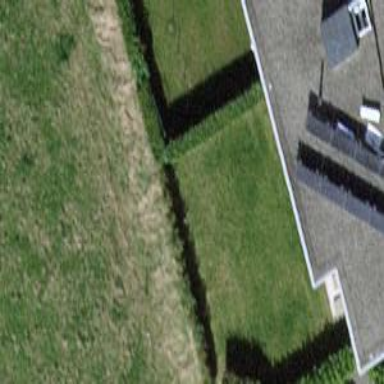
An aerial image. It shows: Hedge acting as barrier.